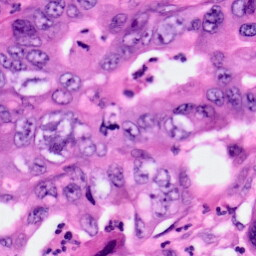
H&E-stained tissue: Pancreatic